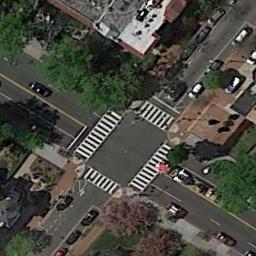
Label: intersection